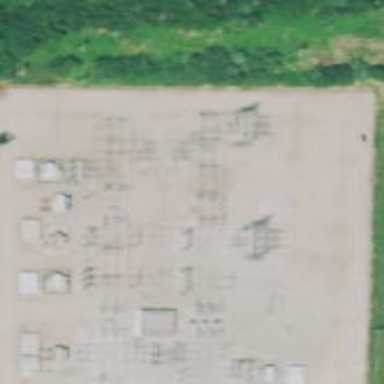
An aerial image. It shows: Distribution level power substation surrounded by fence.